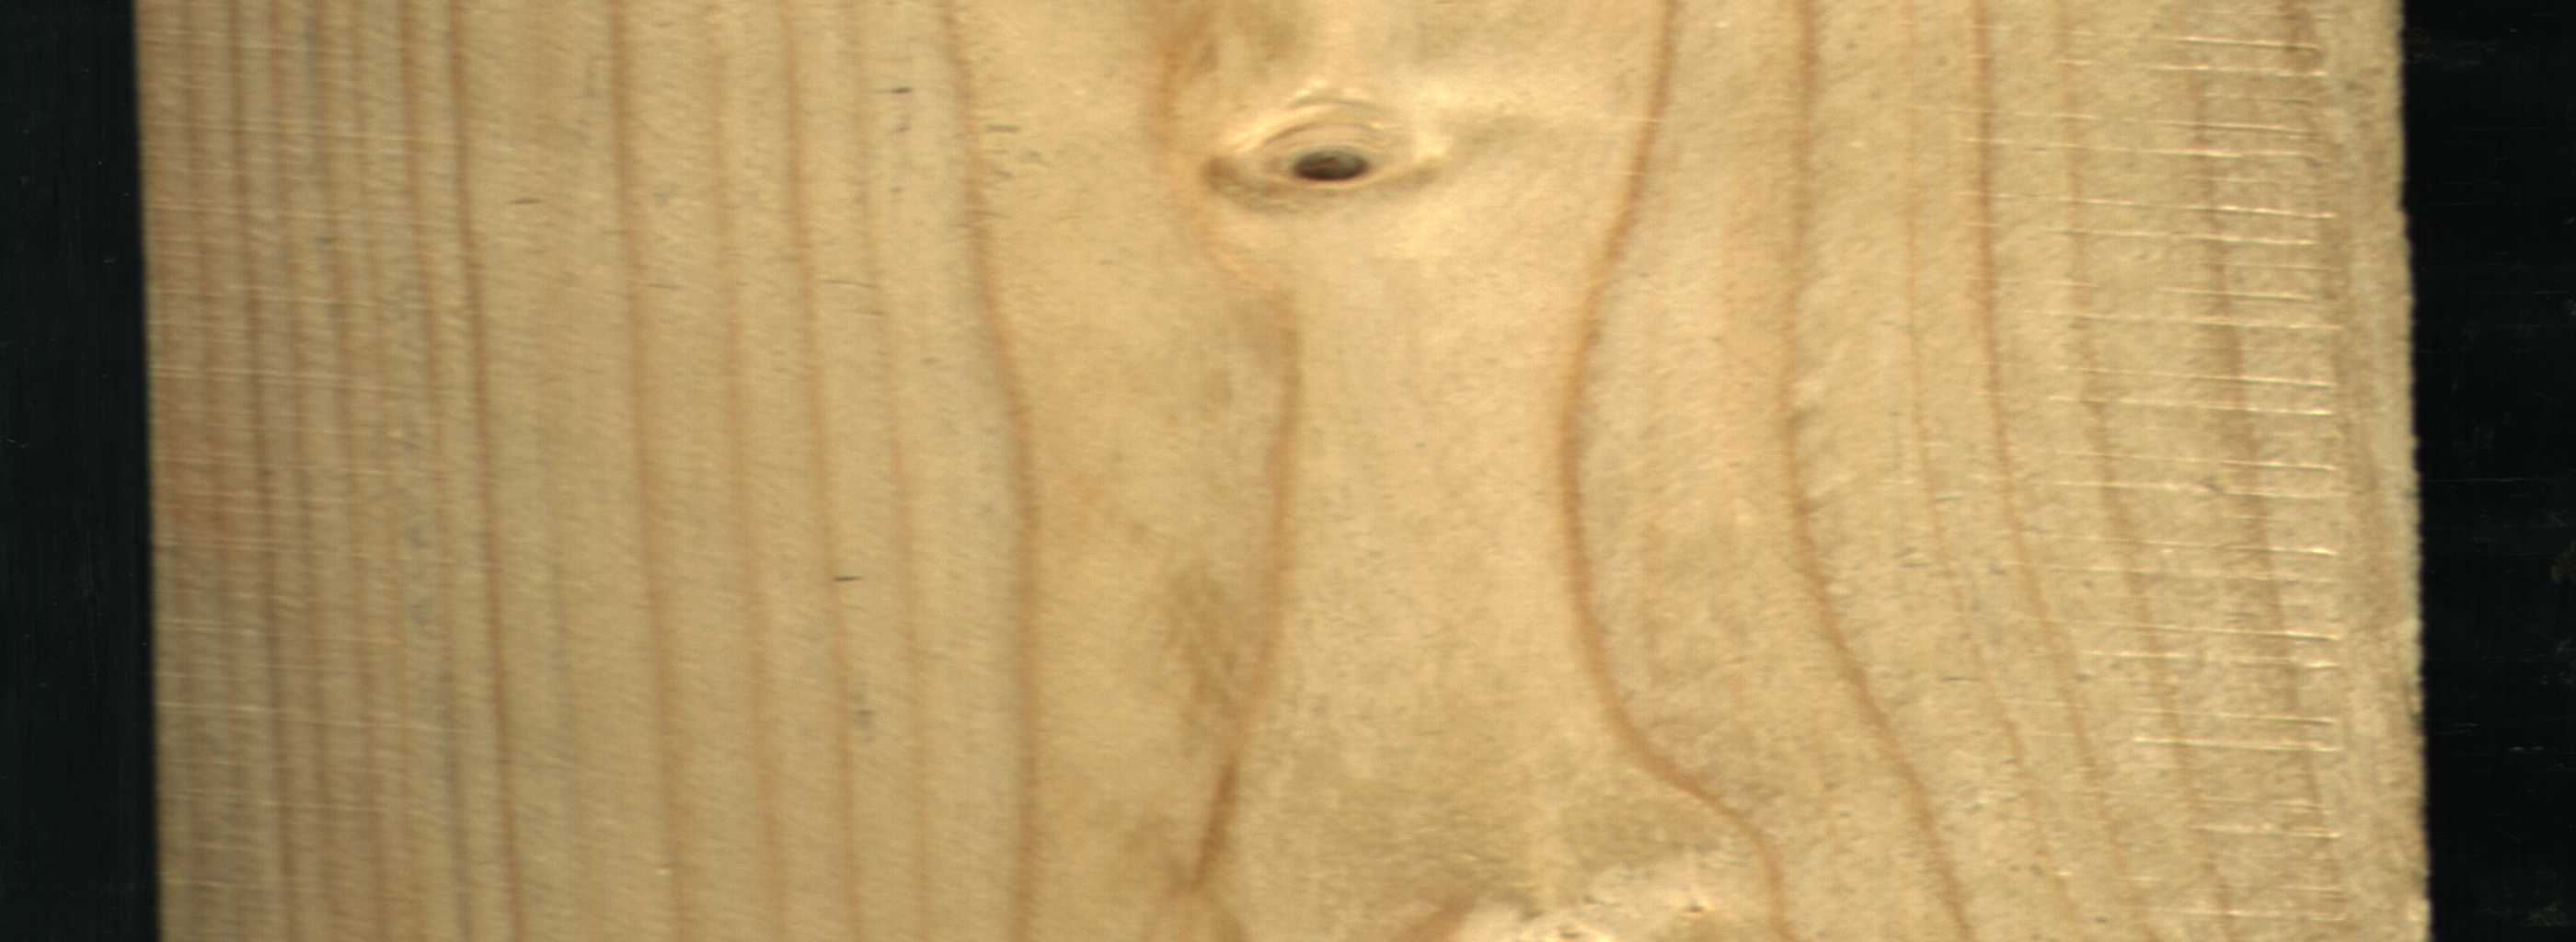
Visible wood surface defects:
Live_Knot